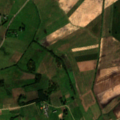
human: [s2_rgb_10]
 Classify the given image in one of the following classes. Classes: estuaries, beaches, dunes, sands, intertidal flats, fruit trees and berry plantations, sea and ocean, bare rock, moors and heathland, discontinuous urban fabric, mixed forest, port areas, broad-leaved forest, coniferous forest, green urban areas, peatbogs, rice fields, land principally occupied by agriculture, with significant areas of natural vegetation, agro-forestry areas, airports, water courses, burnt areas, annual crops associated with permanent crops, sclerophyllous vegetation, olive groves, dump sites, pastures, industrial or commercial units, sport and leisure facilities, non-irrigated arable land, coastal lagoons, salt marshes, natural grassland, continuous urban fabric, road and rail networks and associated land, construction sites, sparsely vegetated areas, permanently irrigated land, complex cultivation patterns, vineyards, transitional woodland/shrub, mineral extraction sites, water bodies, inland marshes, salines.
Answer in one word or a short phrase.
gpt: non-irrigated arable land, pastures, complex cultivation patterns